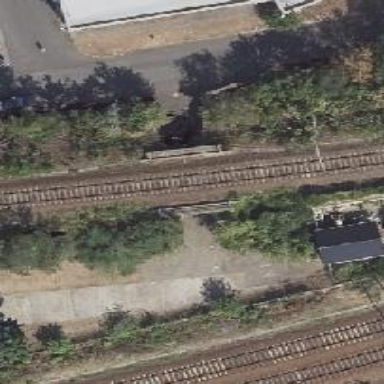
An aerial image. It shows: Bridge over railway with electrified contact lines.